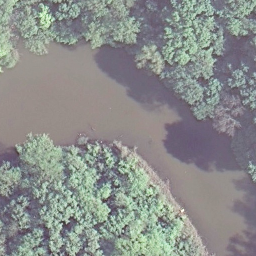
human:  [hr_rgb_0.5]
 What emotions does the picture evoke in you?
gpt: river